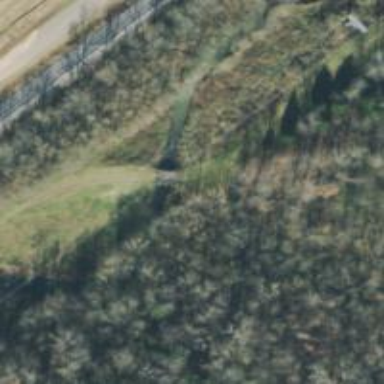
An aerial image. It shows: Culvert tunnel.